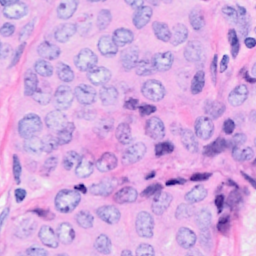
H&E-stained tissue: Breast